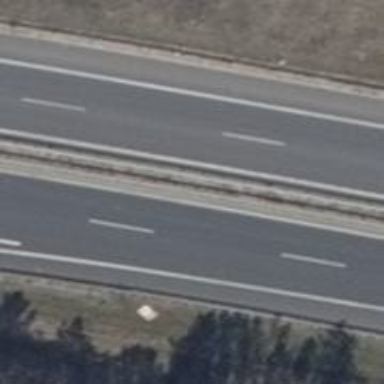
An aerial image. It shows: Motorway.